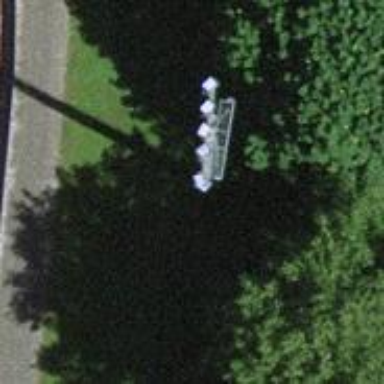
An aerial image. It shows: Mast structure.